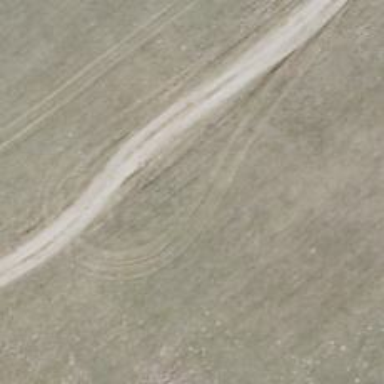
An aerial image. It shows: Dirt track with grade 3 tracktype.